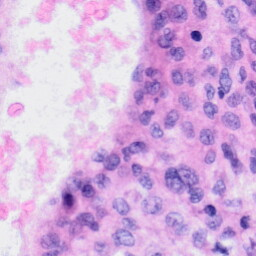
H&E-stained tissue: Liver